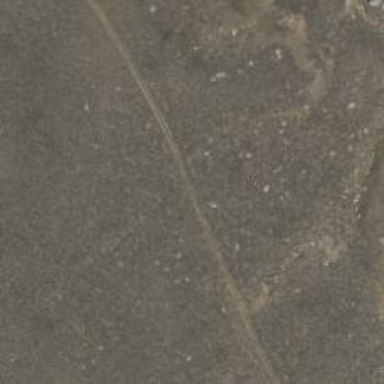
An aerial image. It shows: Track road.